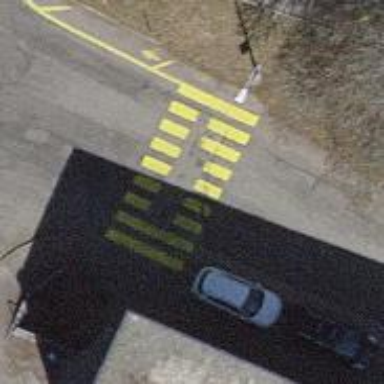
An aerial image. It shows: Uncontrolled zebra crossing with notable zebra markings.